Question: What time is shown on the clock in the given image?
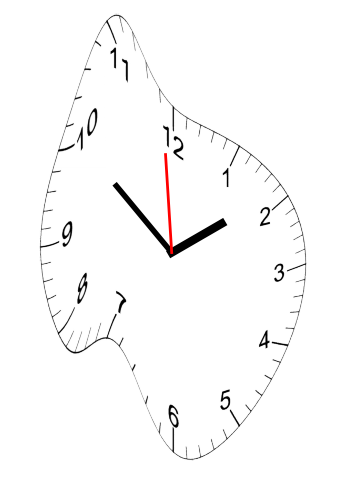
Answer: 01:50:59